Interaction volume radius: 5 \u00c5
Interaction volume height: 15 \u00c5
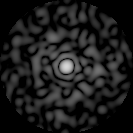
Disorder parameter: 0.8455